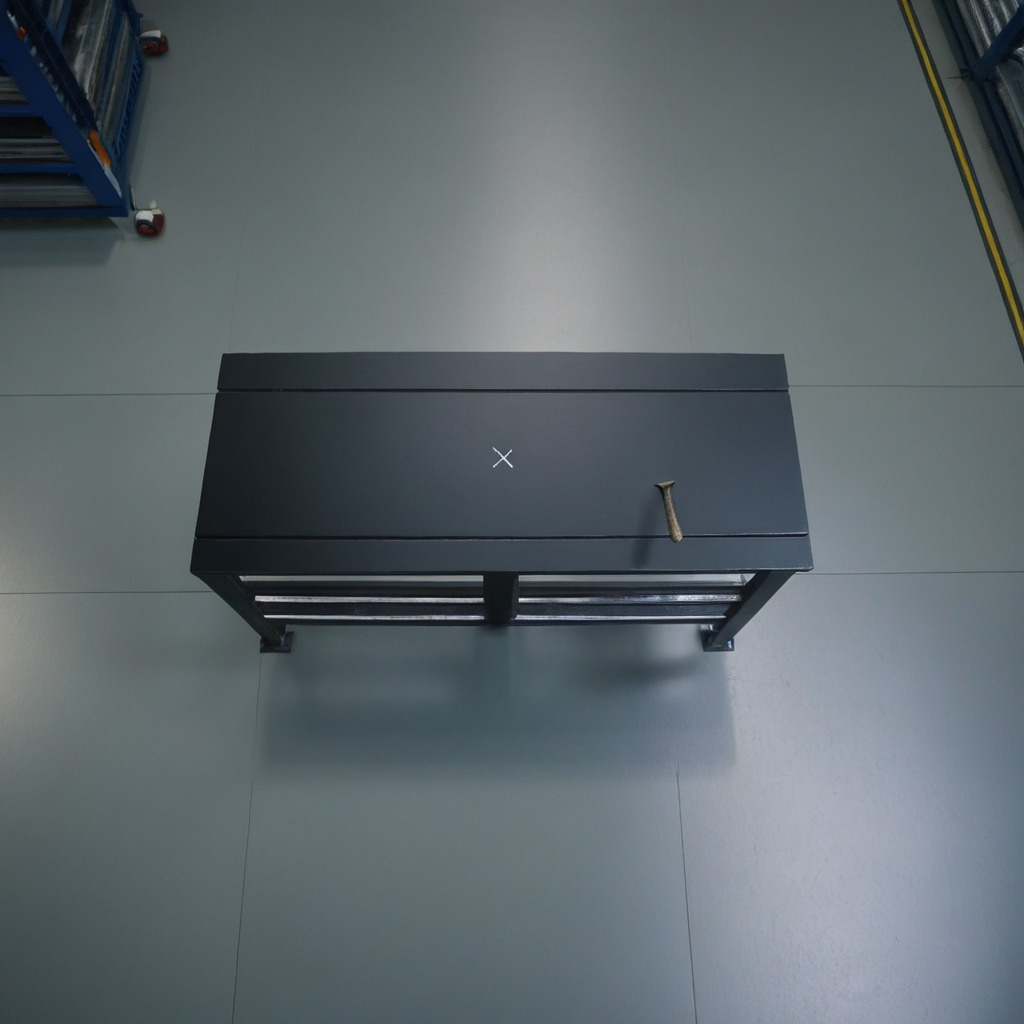
An iron nail is lying on the toolbox surface in an airplane hangar workshop.